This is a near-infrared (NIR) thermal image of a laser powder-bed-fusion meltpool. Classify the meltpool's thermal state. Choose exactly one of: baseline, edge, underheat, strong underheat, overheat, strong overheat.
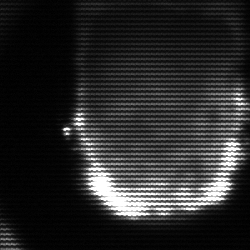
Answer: baseline